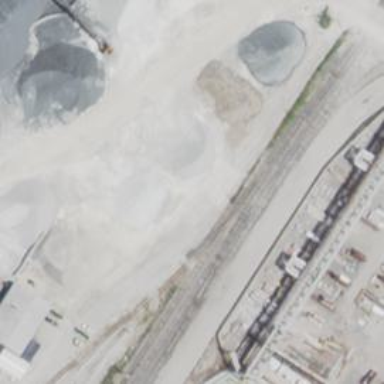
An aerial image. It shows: Rail spur service.